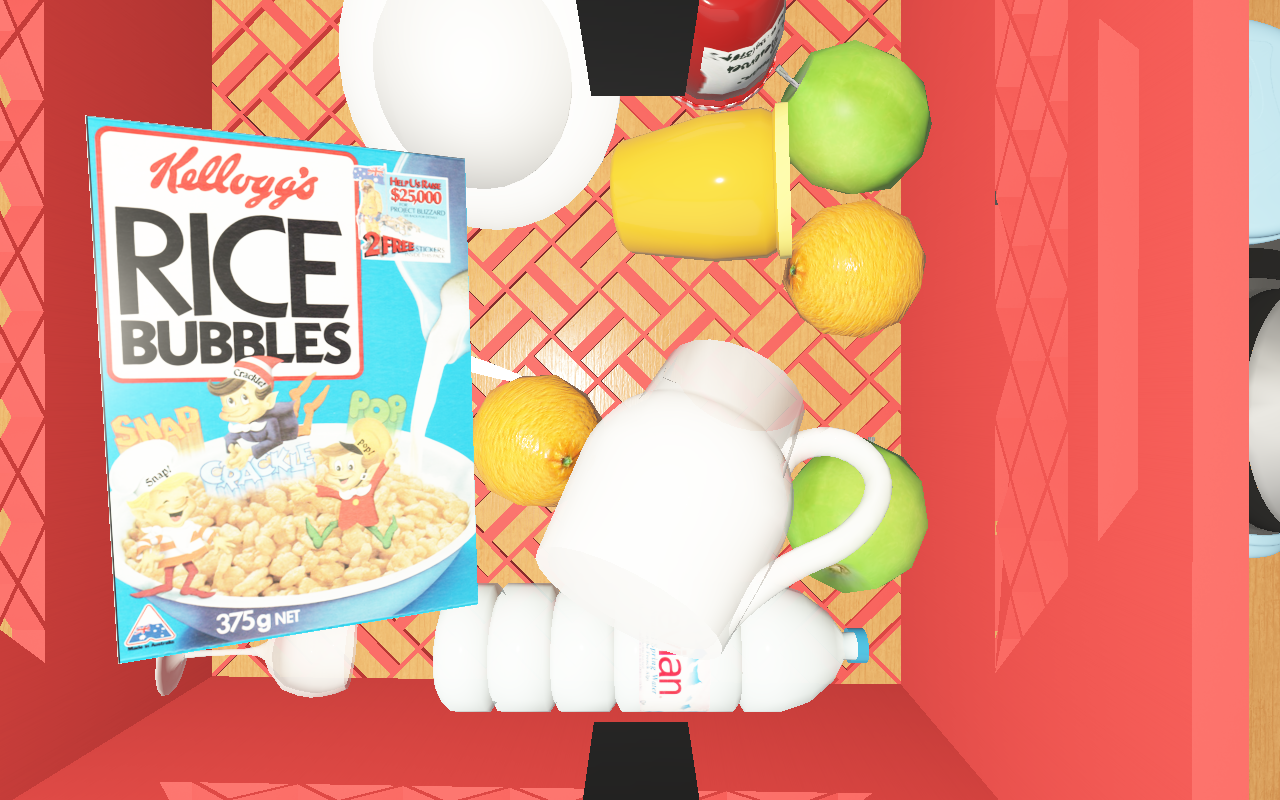
Objects in the scene:
carafe
water bottle
apple
apple
orange
orange
plate
glass
wineglass
honey jar
cereal box
biscuit box